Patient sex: F
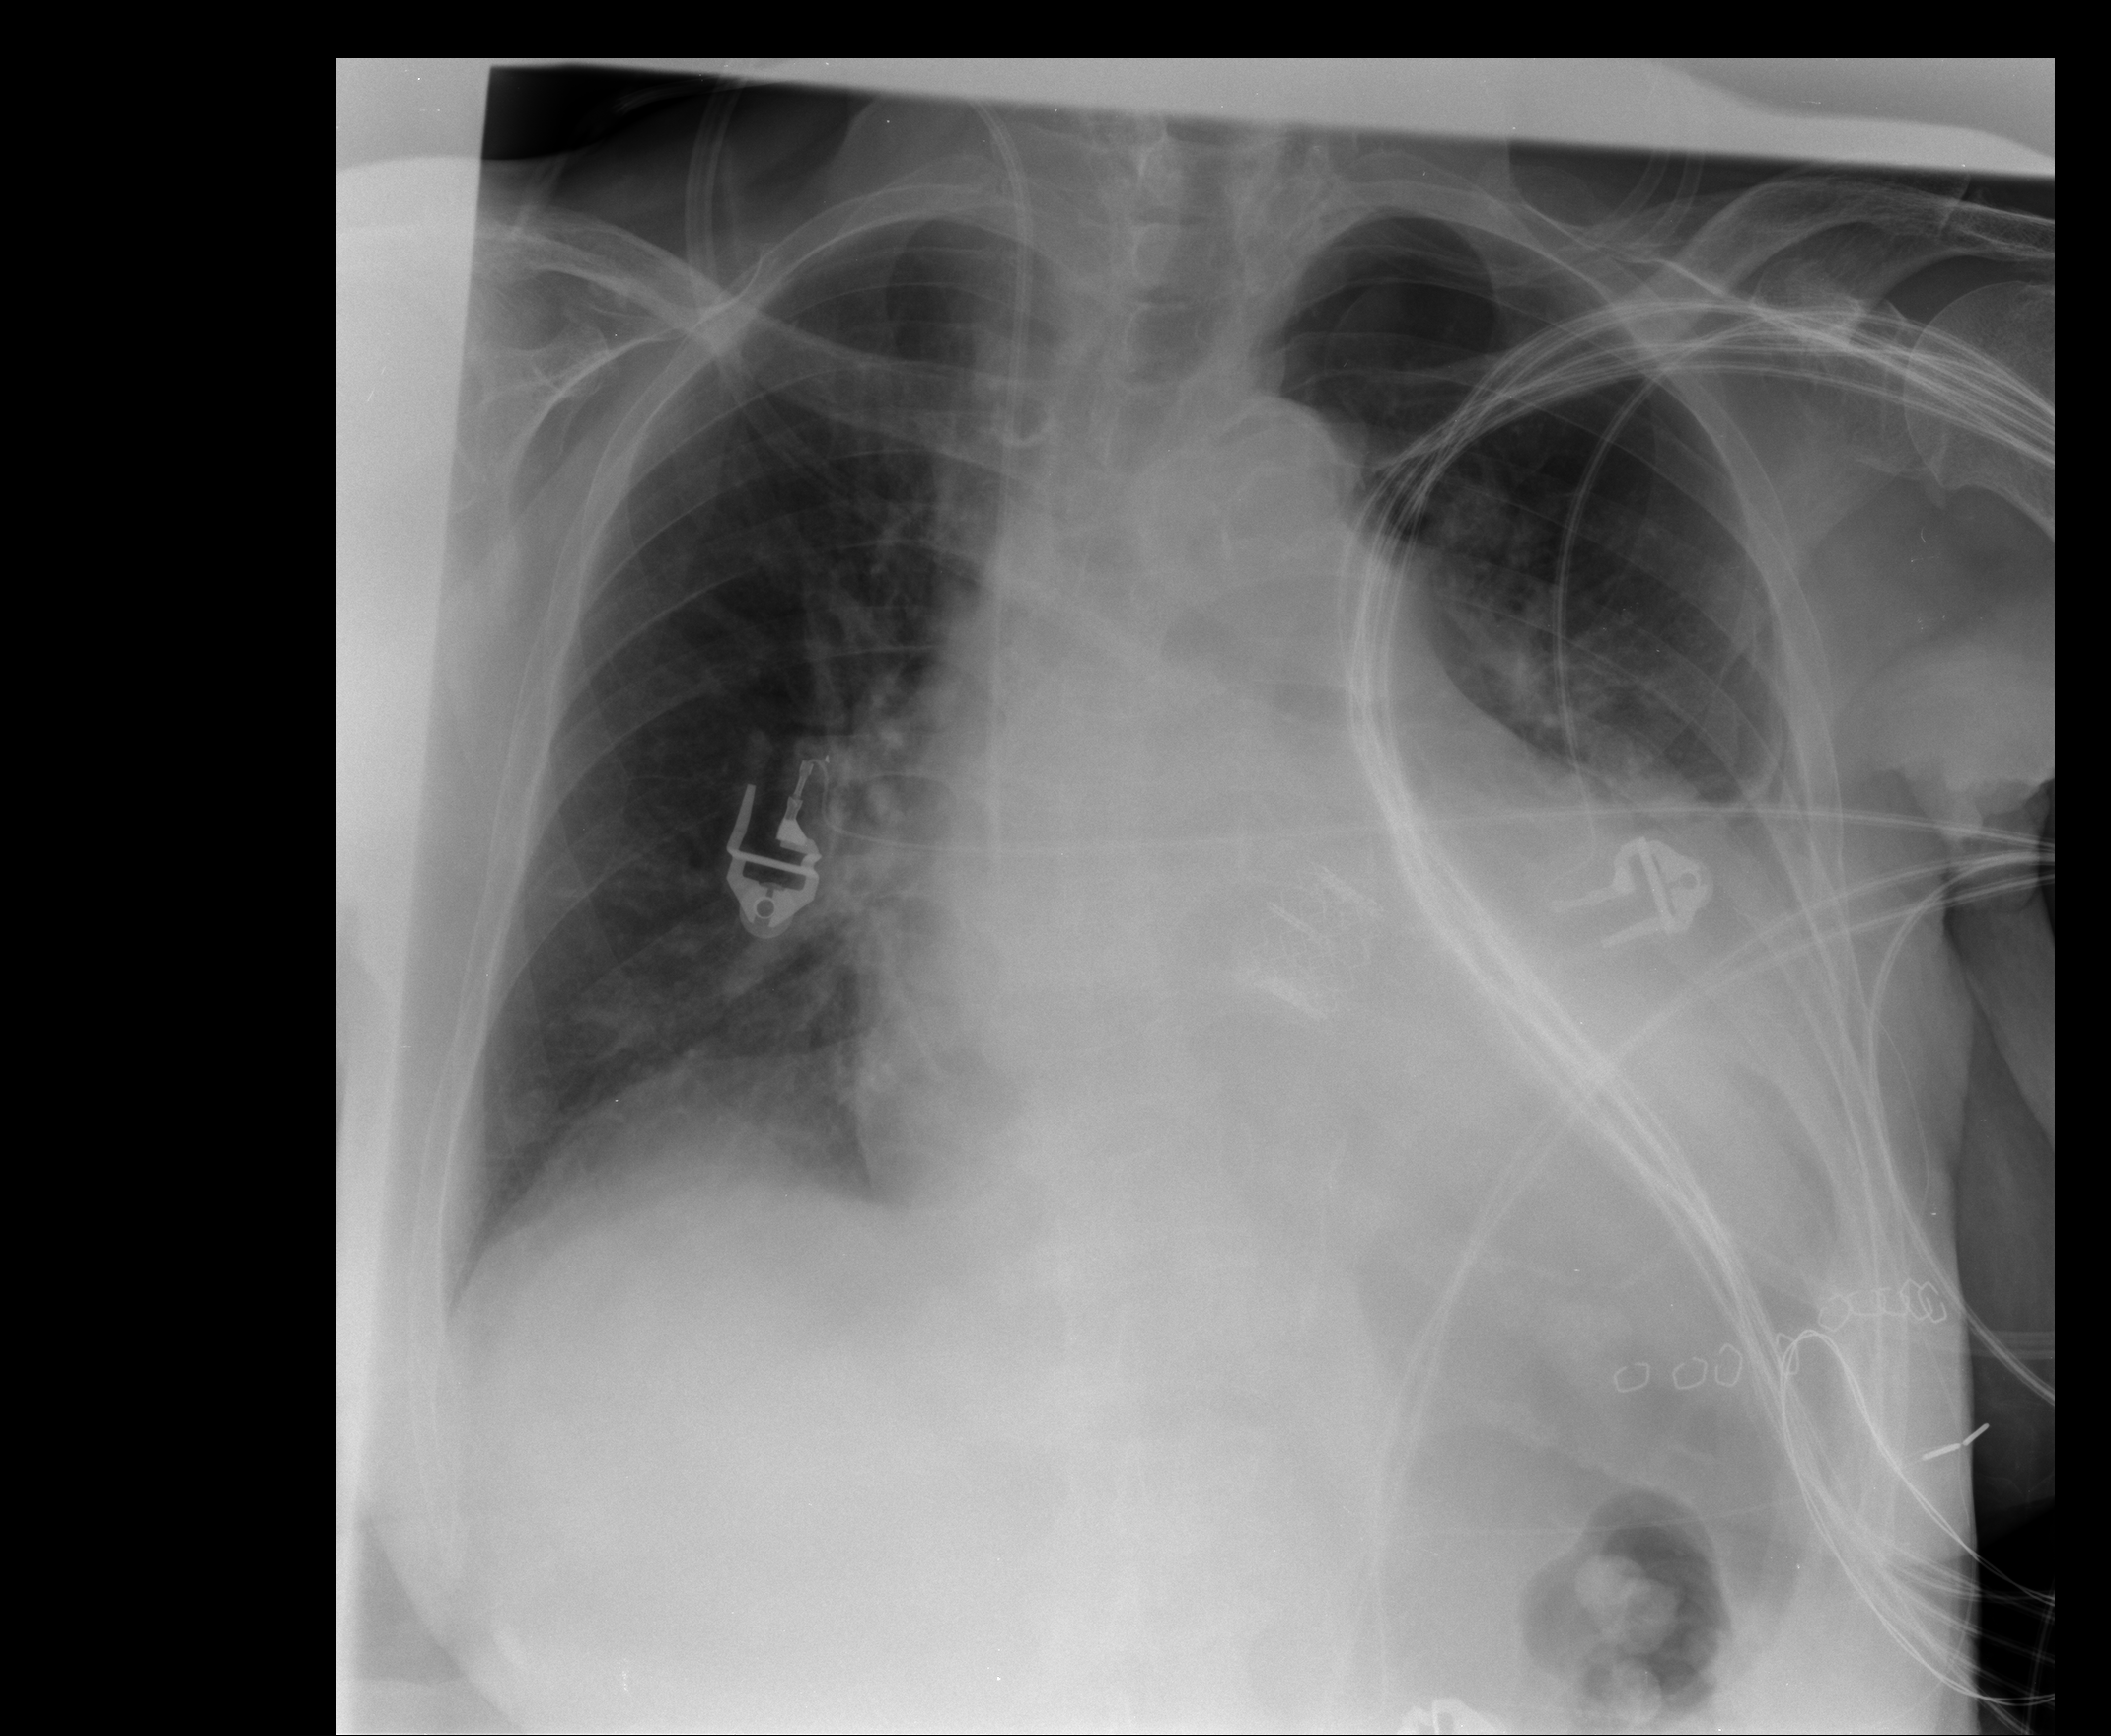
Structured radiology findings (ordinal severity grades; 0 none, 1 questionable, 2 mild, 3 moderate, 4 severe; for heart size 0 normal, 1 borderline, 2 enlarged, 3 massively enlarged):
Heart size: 3
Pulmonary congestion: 2
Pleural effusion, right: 1
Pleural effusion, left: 0
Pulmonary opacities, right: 2
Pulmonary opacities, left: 0
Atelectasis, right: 2
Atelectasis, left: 2